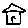
Label: house